Question: I have an application which was working fine till windows 2003 server. Recently we migrated to Windows server 2012 R2 64-bit. Since we migrated to 64-bit windows, we also migrated to 64-bit JAVA.
The problem is:
Initially we got error saying 32-bit ntvinv.dll "Can't load IA 32-bit .dll on a AMD 64-bit platform" so we downladed the 64-bit version of ntvinv.dll from jIntegra's web sit. Now we are facing a different problem all together where we are not able to register the DLL itself. Insted we get error pop-up saying the "ntvinv" Resource DLL not found errno=[126] and the log file reads
Exception in thread "main" java.lang.UnsatisfiedLinkError: D:\XXXX\lib\ext
tvinv.dll: A dynamic link library (DLL) initialization routine failed
at java.lang.ClassLoader$NativeLibrary.load(Native Method)
at java.lang.ClassLoader.loadLibrary0(ClassLoader.java:1803)
at java.lang.ClassLoader.loadLibrary(ClassLoader.java:1728)
at java.lang.Runtime.loadLibrary0(Runtime.java:823)
at java.lang.System.loadLibrary(System.java:1028)
When i try to register the DLL manually i get following error
the module "ntvinv.dll" was loaded but the entry-point DLLRegisterServer was not found
Make sure that "ntvinv.dll" is a valid DLL or OCX file and then try again.
Can any one please help me resolve the issue?
EDIT:
I ran dependency walker on the said DLL and found following

A point to note:
We have exact same set-up on two different machine(lets say machine A and machine B). On one of the machines it works fine where as on other i get the above mentioned errors with the DLL. When i run dependency walker on both the machines i get exact same snap shot as pasted above.
Any more help in this regards will be really appreciatied. I am a new bee to the DLL world.
Edit 2:
One more observation.. I see few Visual C++ and Visual Studio runtimes on the machine where the DLL works fine and not on the machine where it does not work.. could this be the reason?
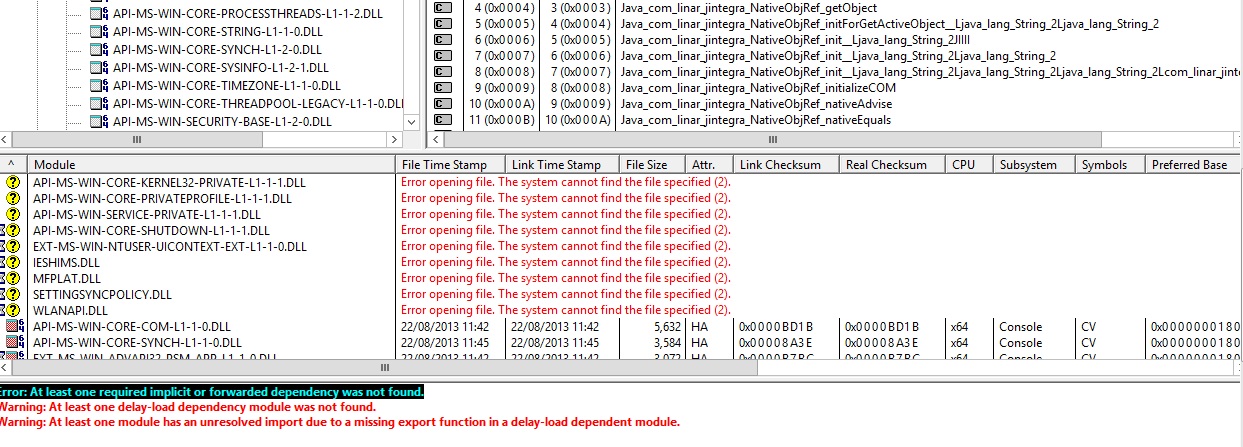
Answer: The error is cleanly spelled out here:
'''
Exception in thread "main" java.lang.UnsatisfiedLinkError: D:\XXXX\lib\ext
tvinv.dll
'''
One or more missing DLL dependencies are missing in order to load ntvinv.dll.
Run 'dumpbin.exe /imports ntvinv.dll' to find out what DLLs are implicitly linked. <URL>.
You can also use <URL> to get similar information.
I think the <URL> may also report the dependent dll in either the Application or System logs that caused the binary to fail to load. Go reproduce the error, then check the event logs.
My hunch tells me that it's a version of the MSVCRT that is not installed.